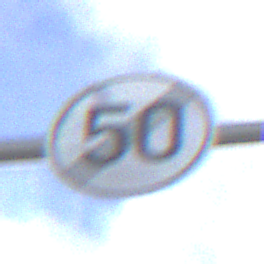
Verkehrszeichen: EndeGeschwindigkeit50
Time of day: SunriseSunset
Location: Outdoor (Nature)
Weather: PartlyCloudy
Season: NotSpecified
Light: Natural